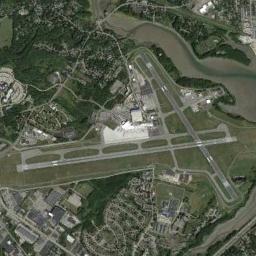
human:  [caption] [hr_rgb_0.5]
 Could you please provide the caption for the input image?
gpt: There is an airport between the field and many buildings .

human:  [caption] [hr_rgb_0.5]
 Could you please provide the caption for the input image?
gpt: This airport has only one runway, And here is a row of planes parked in the open space .

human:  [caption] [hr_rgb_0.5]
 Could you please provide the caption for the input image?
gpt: A complex airport with many runways and buildings is surrounded by a residential area and green farmland, With a meandering river next to it .

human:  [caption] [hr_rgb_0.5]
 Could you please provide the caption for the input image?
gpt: An airport with some staggered runways on the lawn and some villages beside .

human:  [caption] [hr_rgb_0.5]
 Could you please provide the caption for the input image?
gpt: Two roads intersect at the airport .